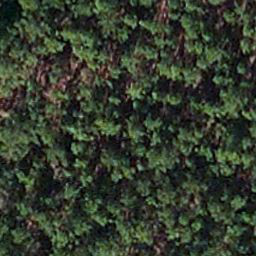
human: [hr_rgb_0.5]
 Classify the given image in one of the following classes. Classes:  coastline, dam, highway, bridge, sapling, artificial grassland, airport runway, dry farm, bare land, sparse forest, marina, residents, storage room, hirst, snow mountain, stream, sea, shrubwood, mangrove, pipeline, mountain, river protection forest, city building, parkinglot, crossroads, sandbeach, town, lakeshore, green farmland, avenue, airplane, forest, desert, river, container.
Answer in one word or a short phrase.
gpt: sapling